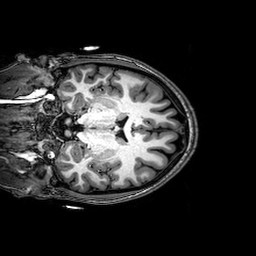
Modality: T1w
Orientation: coronal
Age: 18
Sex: female
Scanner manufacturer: philips
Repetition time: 0.008246 s
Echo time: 0.00379 s